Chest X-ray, PA view. Patient: 55 years old, sex M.
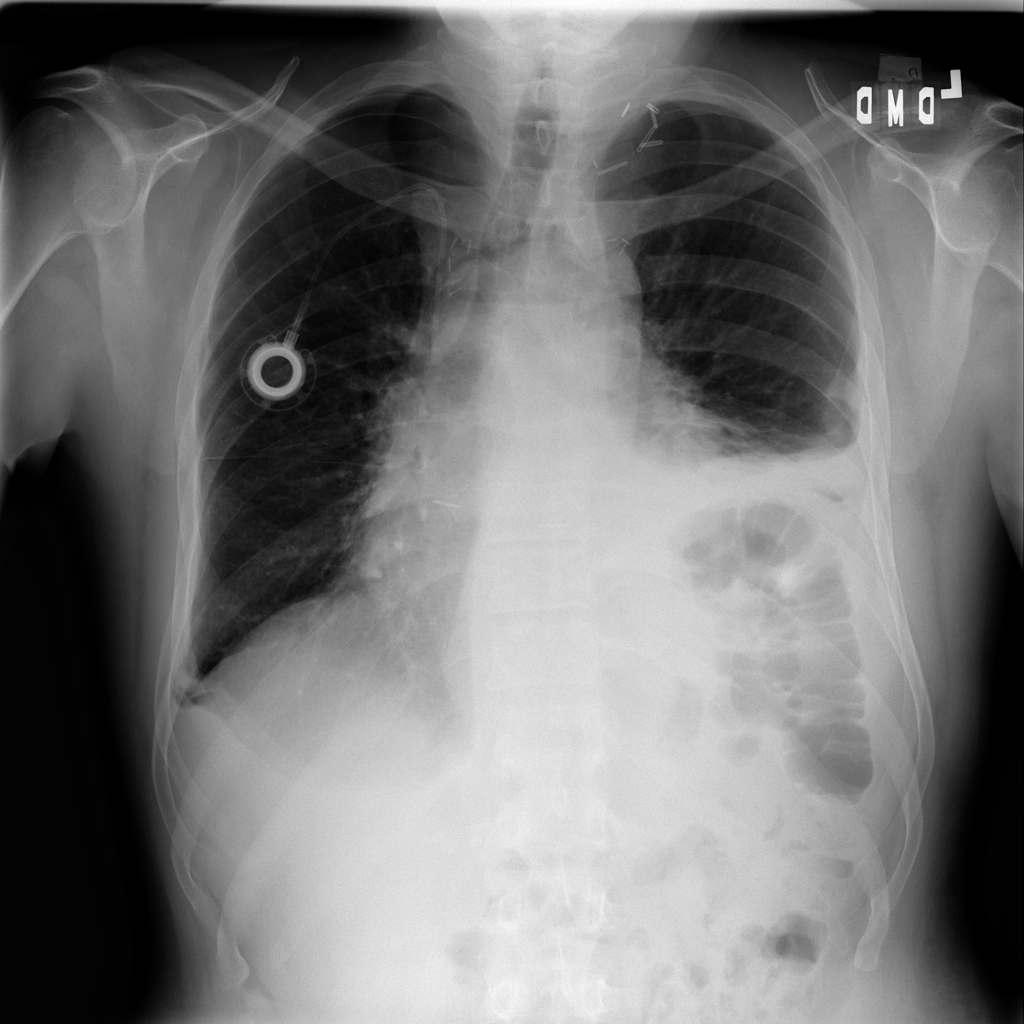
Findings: Cardiomegaly, Effusion, Pneumothorax